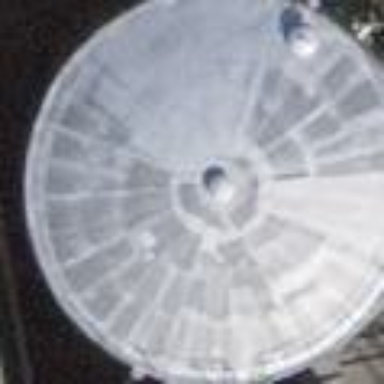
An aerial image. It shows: Storage tank building.